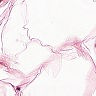
Metastatic tissue present: no